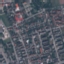
Label: Residential